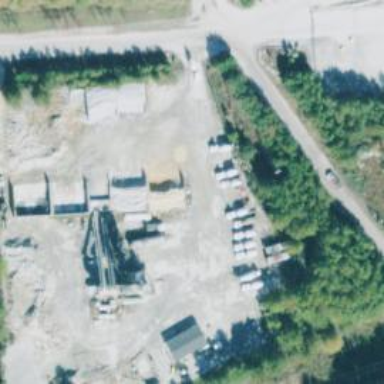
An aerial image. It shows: Industrial area dedicated to concrete plant.